Question: Recently my ToggleButtons on an application I'm working on lost it's green light indicator. I started with the various tutorials and got together a set of 9 patch indicators to make them work correctly again. The only problem is the text now sits on top of the indicator, like so:

I would like the text on top like the old toggle buttons...is there any way to do this?
btn_toggle_bg.xml:
'''
<?xml version="1.0" encoding="utf-8"?>
<layer-list xmlns:android="http://schemas.android.com/apk/res/android">
<item android:id="@+android:id/background" android:drawable="@android:drawable/btn_default" />
<item android:id="@+android:id/toggle" android:drawable="@drawable/btn_toggle" />
</layer-list>
'''
my btn_toggle.xml:
'''
<?xml version="1.0" encoding="utf-8"?>
<selector xmlns:android="http://schemas.android.com/apk/res/android">
<item android:state_checked="true" android:drawable="@drawable/btn_toggle_on" />
<item android:state_checked="false" android:drawable="@drawable/btn_toggle_off" />
</selector>
'''
and the togglebutton tag in my activity:
'''
<ToggleButton
android:background="@drawable/btn_toggle_bg"
style="@style/OurThemeName"
android:textOff="@string/fertilizer"
android:textOn="@string/fertilizer"
android:id="@+id/toggleFertilizer"
android:layout_width="match_parent"
android:layout_height="wrap_content"
android:checked="false">
</ToggleButton>
<ToggleButton
android:background="@drawable/btn_toggle_bg"
style="@style/OurThemeName"
android:textOff="@string/irrigation"
android:textOn="@string/irrigation"
android:id="@+id/toggleIrrigation"
android:layout_width="match_parent"
android:layout_height="wrap_content"
android:checked="false">
</ToggleButton>
'''
almost forgot the themes.xml:
'''
<?xml version="1.0" encoding="utf-8"?>
<resources>
<!-- Overwrite the ToggleButton style -->
<style name="Widget.Button.Toggle" parent="android:Widget">
<item name="android:background">@drawable/btn_toggle_bg</item>
<item name="android:textOn">On</item>
<item name="android:textOff">Off</item>
<item name="android:disabledAlpha">?android:attr/disabledAlpha</item>
</style>
<style name="OurThemeName" parent="@android:Theme.Light">
<item name="android:buttonStyleToggle">@style/Widget.Button.Toggle</item>
<item name="android:textOn"></item>
<item name="android:textOff"></item>
</style>
</resources>
'''
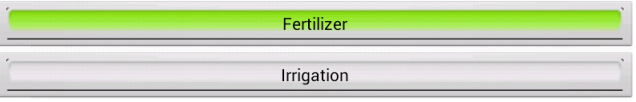
Answer: You need to set the in your 9-Patch. You can add this areas including them in the right and bottom of your images using the tool. With this you are defining the area for your text label.
Check <URL> explaining how 9-Patch works.